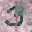
Label: 3